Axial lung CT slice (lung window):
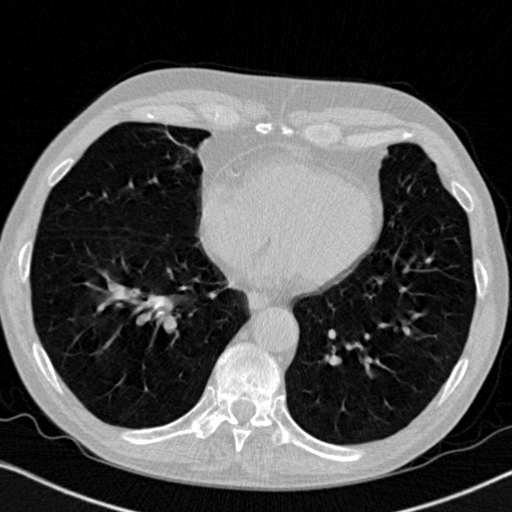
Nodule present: no